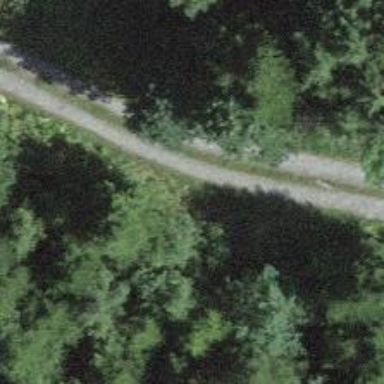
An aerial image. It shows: Track road with grade3 tracktype.